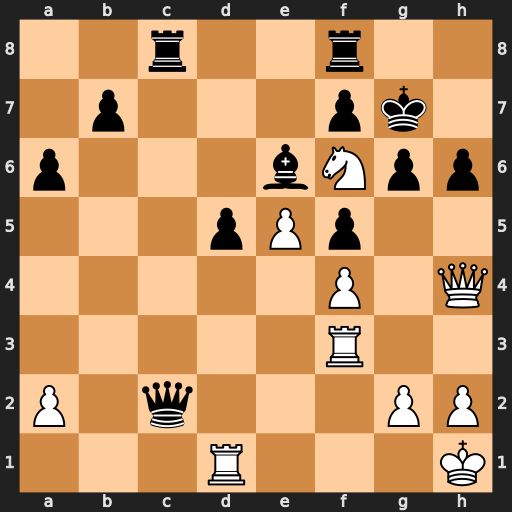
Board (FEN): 2r2r2/1p3pk1/p3bNpp/3pPp2/5P1Q/5R2/P1q3PP/3R3K
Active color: w
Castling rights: -
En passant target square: -
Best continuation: Qxh6+ Kxh6 Rh3+ Kg7 Rh7#